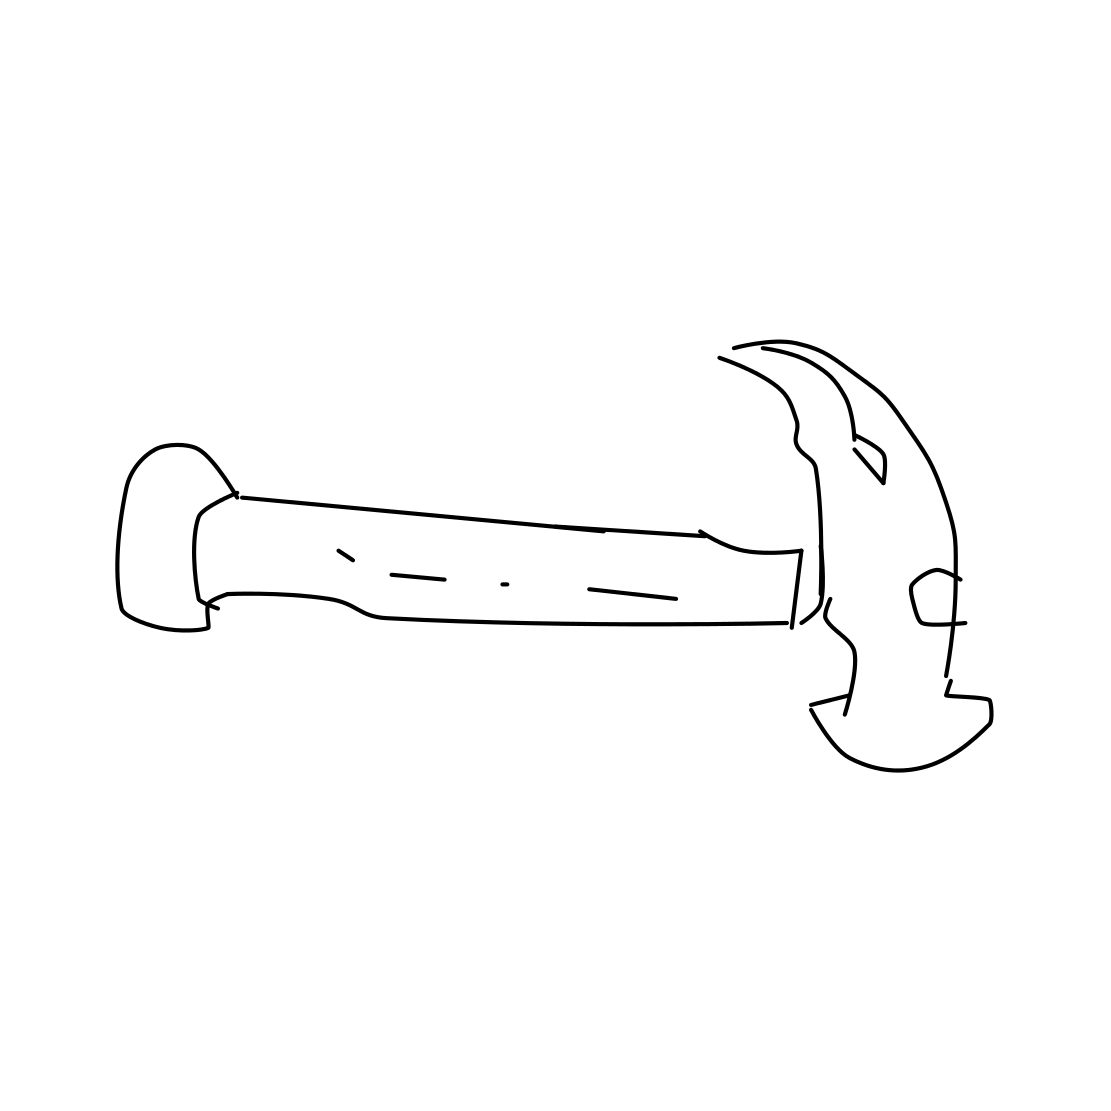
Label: hammer